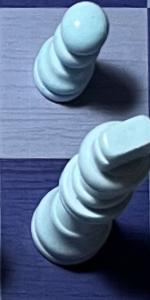
Label: King_White